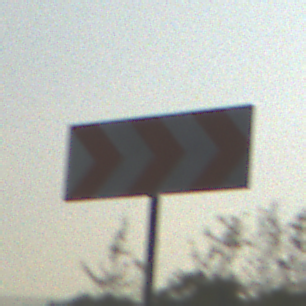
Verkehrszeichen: RichtungstafelnInKurvenGrossLinks
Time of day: SunriseSunset
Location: Outdoor (Urban)
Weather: Clear
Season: NotSpecified
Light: Natural